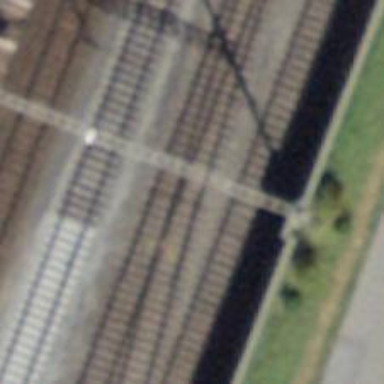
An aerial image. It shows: Rail siding with electrified tracks using contact line.